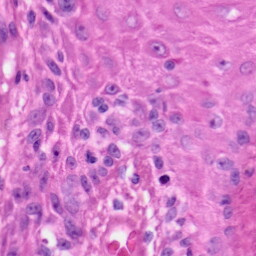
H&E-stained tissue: Skin